Question: I am trying to make my algorithm faster as I am seeing long loading times. My app loads thousands of objects from an external database and then saves it on the device. I ran time profiler with my ipod touch and I saw that 17 seconds/26% of my loading time is spent executing NSManagedObjectContexts' save: function.
I am using one privacte nsmanagedobjectcontext and one persistant store coordinator.
What affects the time spent saving? If I save 1/10th of the data 10 times instead of all of the data once, which one is faster? What can I try to optimize the time spent saving?

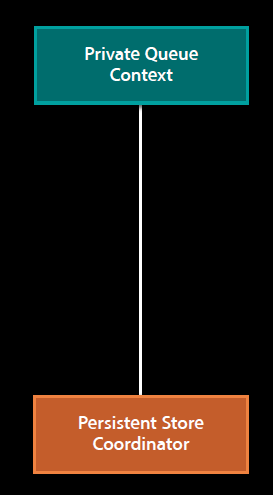
Answer: You are on the right track. The best lever I have found for optimizing Core Data save times is indeed .
As suggested by one commenter, the best way is to test it out. There are no definite rules because it really depends on the nature of your data, the size and number of the records etc.
Other strategies include using '@autorelease' pool(s) which will optimize memory usage and might improve performance as well.
Let us know your results!